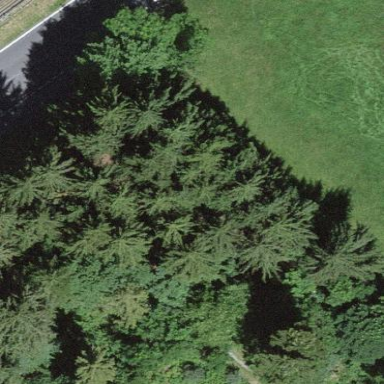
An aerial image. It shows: Forest area.